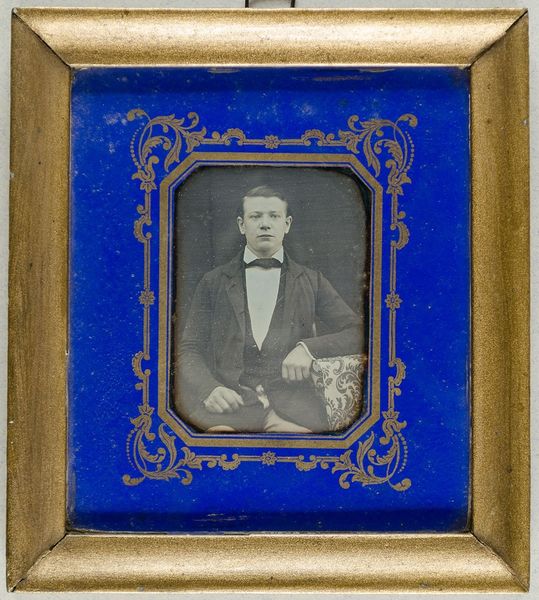
Titel: Junger Mann
Künstler: L. J. Fraenkel senior
Standort: Hamburg
Institution: Museum für Kunst und Gewerbe Hamburg
Schlagwörter: mann, portrait, figur, foto, fotografie, photographie, photo, gerahmt, lichtbild, daguerreotypie, bildwerke, angewandte und bildende kunst, hessische systematik, porträt, porträtfotografie, porträtphotographie, hüftbild